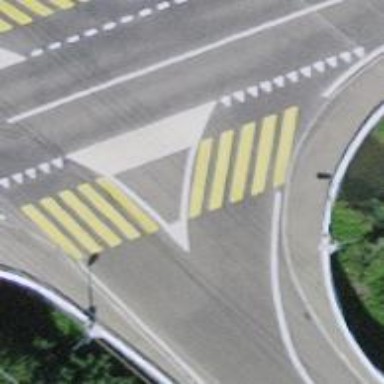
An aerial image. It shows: Uncontrolled zebra crossing on the road.